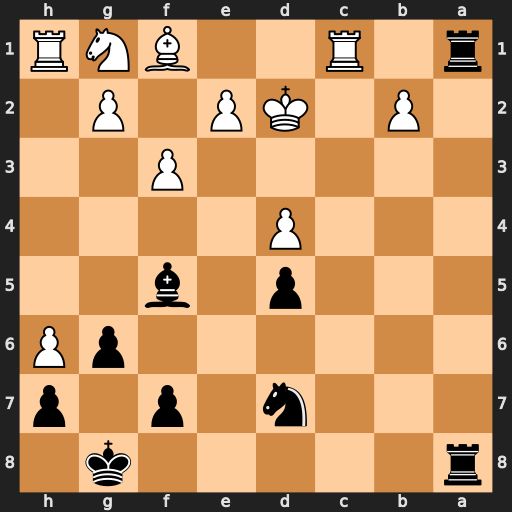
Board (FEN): r5k1/3n1p1p/6pP/3p1b2/3P4/5P2/1P1KP1P1/r1R2BNR
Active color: b
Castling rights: -
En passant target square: -
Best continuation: Rxc1 Kxc1 Ra1+ Kd2 Rxf1